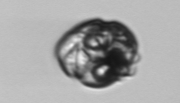
Label: Proterythropsis